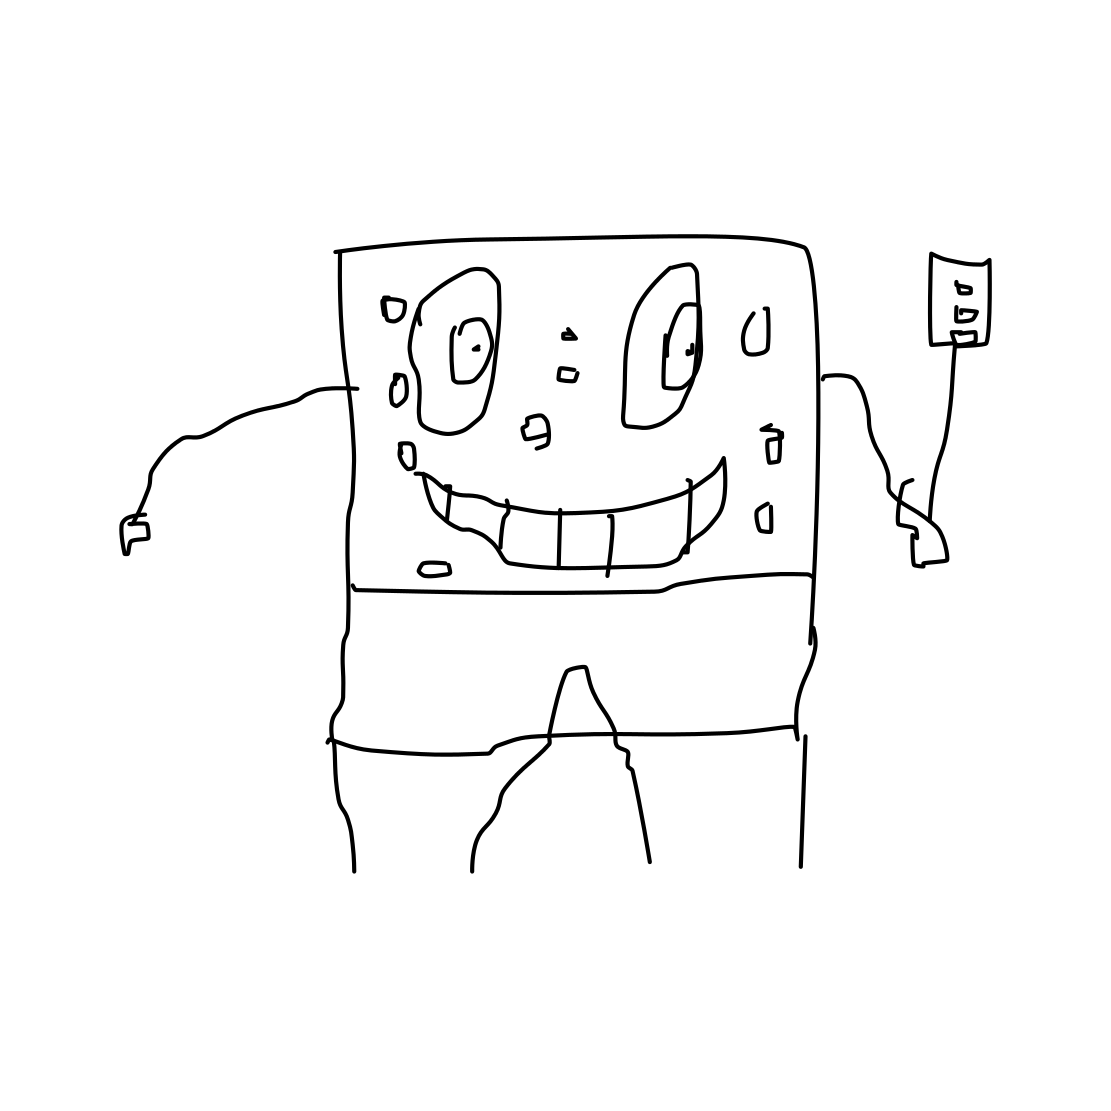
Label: sponge bob